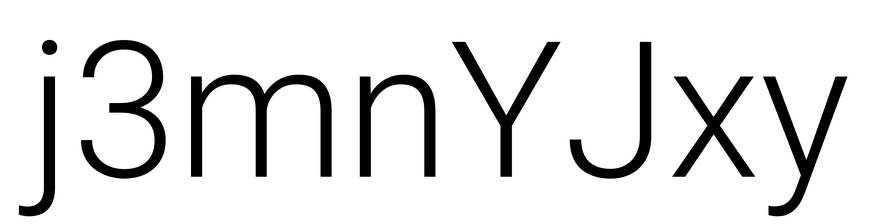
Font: Roboto_Light